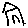
Label: house